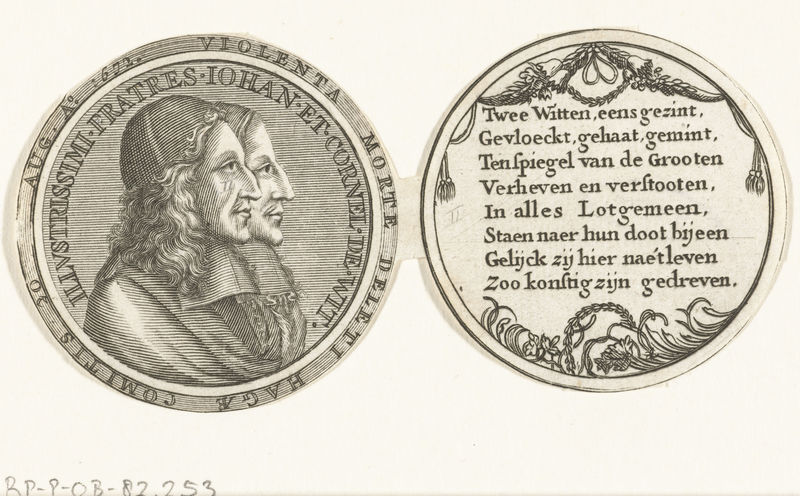
Titel: Penning op de dood van de gebroeders De Witt
Standort: Amsterdam
Institution: Rijksmuseum
Schlagwörter: church, fringe, men, white, black, face, hair, old, portrait, woman, print, two, profile, man, german, death, knight, metal, side, drawing, paper, black and white, couple, faces, writing, portraits, italian, watch, seal, circle, coin, long hair, stamp, money, caligraphy, latin, heads, text, coins, date, zoo, johan, emblem, two men, caps, august, quote, label, tails, van, brothers, locket, tag, morte, münze, skull cap, twee witten, konftig, aijn, gedreven, lotgemeen, tensspiegel, cornel, in memory